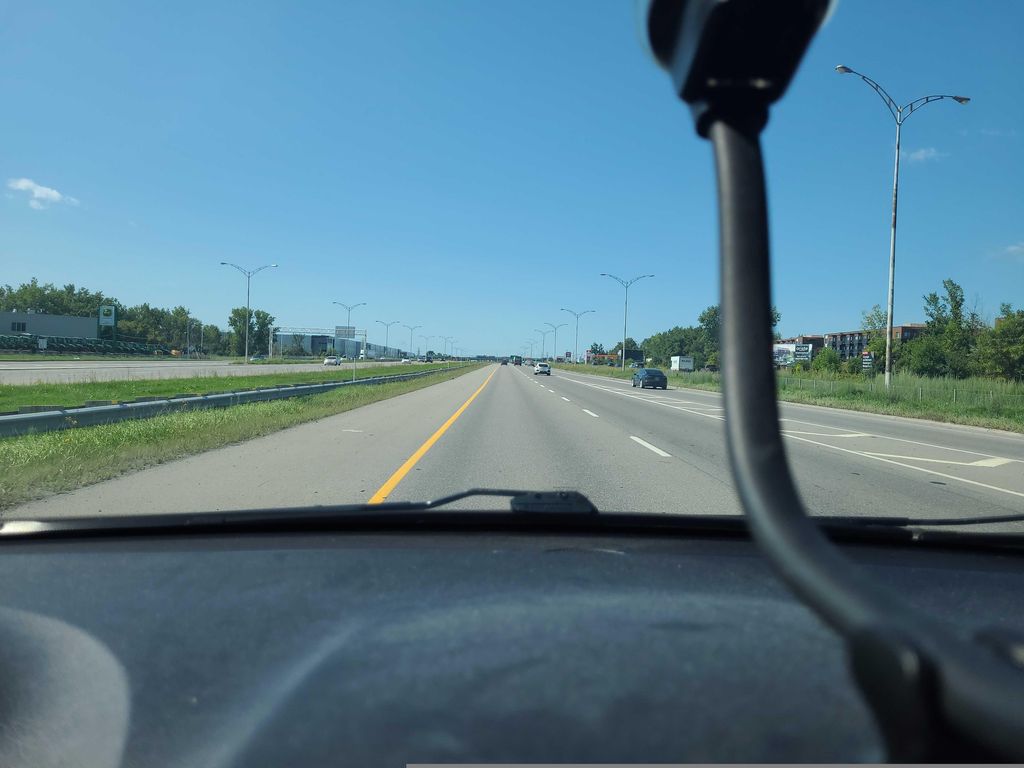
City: montreal